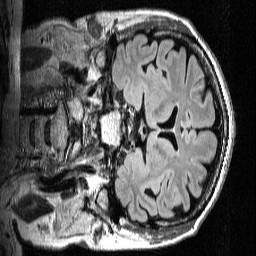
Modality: FLAIR
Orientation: coronal
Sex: female
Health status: ill
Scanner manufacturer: siemens
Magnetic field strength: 3 T
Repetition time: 7 s
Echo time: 0.372 s